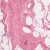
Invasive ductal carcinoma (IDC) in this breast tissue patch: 0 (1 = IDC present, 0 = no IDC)